Question:
I am pretty new to java swing and not familiar with paint(). I want to create a button in java swing with above look.
Can anyone help me to do this. Any guidance would be grateful. Thanks in advance
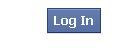
Answer: I googled the Facebook blue RGB: and Font family: .
using that here is what I got with a few calls like 'setFocusPainted(false)','setBackground(new Color(59, 89, 182))' and 'setFont(new Font("Tahoma", Font.BOLD, 12))':

'''
import java.awt.Color;
import java.awt.FlowLayout;
import java.awt.Font;
import javax.swing.JButton;
import javax.swing.JFrame;
import javax.swing.SwingUtilities;
public class Test {
public Test() {
JFrame frame = new JFrame();
frame.setDefaultCloseOperation(JFrame.EXIT_ON_CLOSE);
frame.setLayout(new FlowLayout());
JButton b = new JButton("Log In");//http://www.chacha.com/question/what-are-the-rgb-values-for-the-background-color-of-comments-on-facebook
b.setBackground(new Color(59, 89, 182));
b.setForeground(Color.WHITE);
b.setFocusPainted(false);
b.setFont(new Font("Tahoma", Font.BOLD, 12));//http://answers.yahoo.com/question/index?qid=20070906133202AAOvnIP
frame.add(b);
frame.pack();
frame.setVisible(true);
}
public static void main(String[] args) {
SwingUtilities.invokeLater(new Runnable() {
@Override
public void run() {
new Test();
}
});
}
}
'''
unless you are looking for identical (which IMO this is about as best as it gets without using actual image)... than setting the image of the button would be the best way